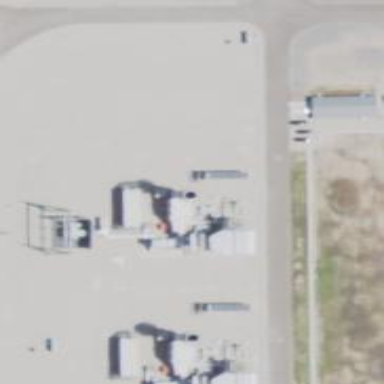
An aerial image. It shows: Gas turbine generator powered by gas.